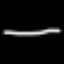
Label: line